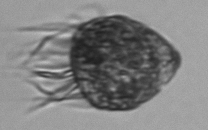
Label: Strombidium_morphotype2